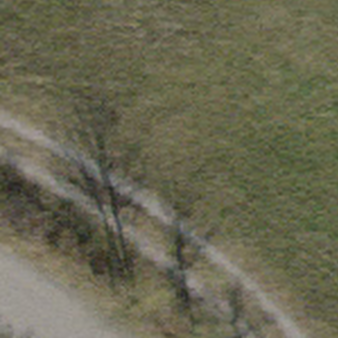
Label: other